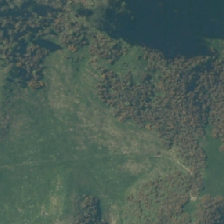
Land cover: high_producing_grassland